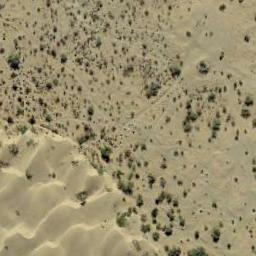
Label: chaparral